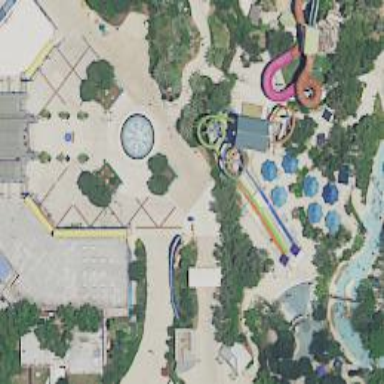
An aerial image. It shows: Water slide attraction.